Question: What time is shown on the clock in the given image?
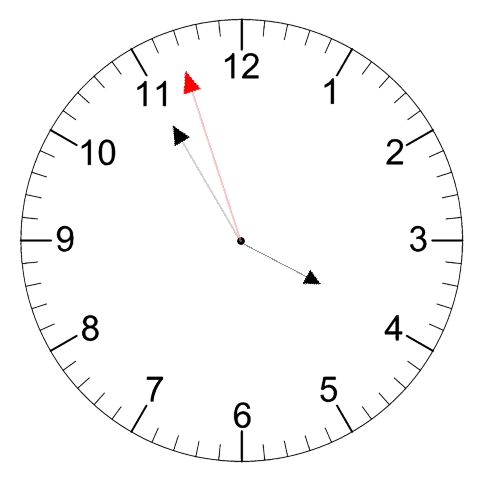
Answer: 03:54:57